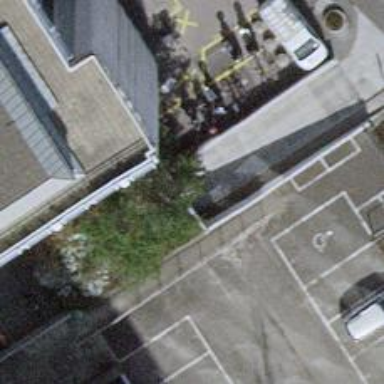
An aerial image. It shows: Parking entrance.